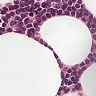
Metastatic tissue present: no